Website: lowes
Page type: customer-info-address
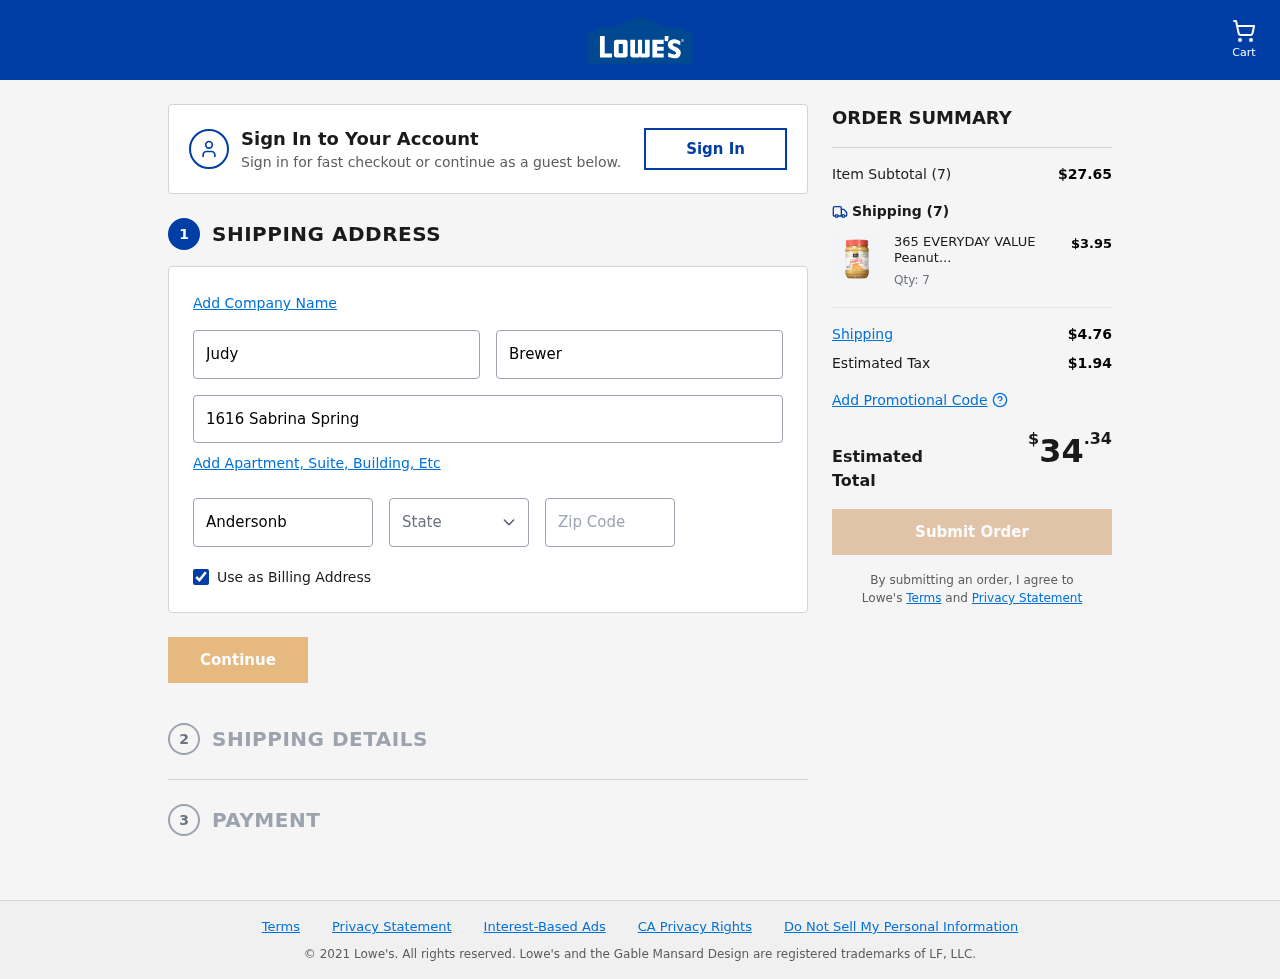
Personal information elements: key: PII_CITY
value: Andersonborough
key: PII_FIRSTNAME
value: Judy
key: PII_LASTNAME
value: Brewer
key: PII_POSTCODE
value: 30744
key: PII_STATE_ABBR
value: HI
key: PII_STREET
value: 1616 Sabrina Spring
Product elements: key: PRODUCT1_NAME
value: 365 EVERYDAY VALUE Peanut Butter Creamy, 500 GR
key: PRODUCT1_PRICE
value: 3.95
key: PRODUCT1_QUANTITY
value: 7
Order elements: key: ORDER_NUM_ITEMS
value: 7
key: ORDER_SUBTOTAL
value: $27.65
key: ORDER_NUM_ITEMS2
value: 7
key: ORDER_SHIPPING_COST
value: $4.76
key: ORDER_TAX
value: $1.94
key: ORDER_TOTAL
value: $34.34